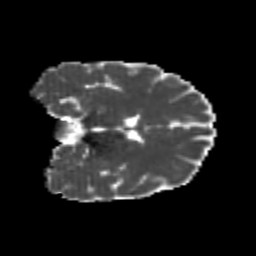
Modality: MD
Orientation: coronal
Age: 23
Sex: female
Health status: healthy
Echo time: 0.074 s